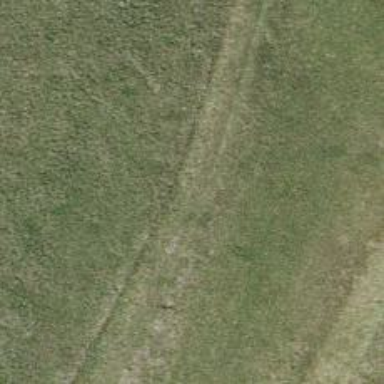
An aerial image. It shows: Track with very rough surface.